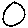
Label: circle